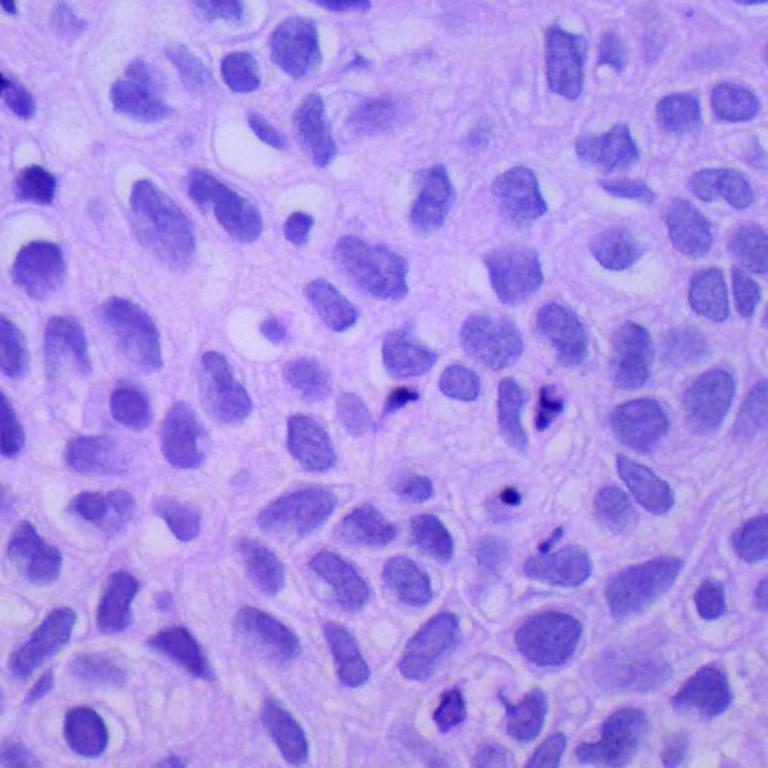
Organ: lung
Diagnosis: squamous carcinomas